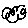
Label: cloud